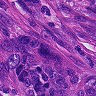
Metastatic tissue present: yes